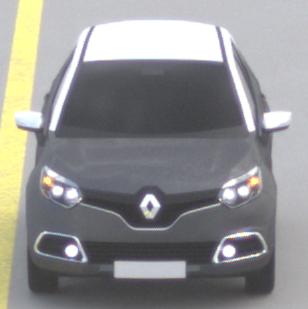
Make: Renault
Model: Captur ENERGY TCe 90
Detailed model: Captur (I)
Model produced from: 2013/06
Model produced until: 2015/05
Doors: 5
Color: gray
Road condition: dry road
Daytime: midday
Contrast: low contrast